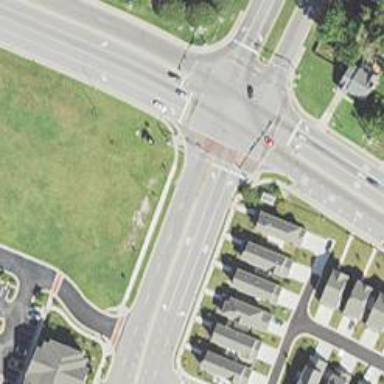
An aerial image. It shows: Marked crossing on the road.